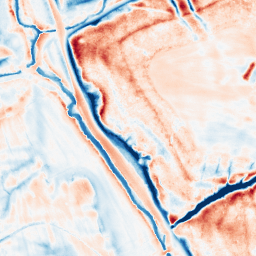
Category: classical
Decomposition family: uniform
Decomposition parameters: size: 20
Upsampling method: cubic_catmull_rom
Upsampling parameters: scale: 2
Upsampling scale: 2